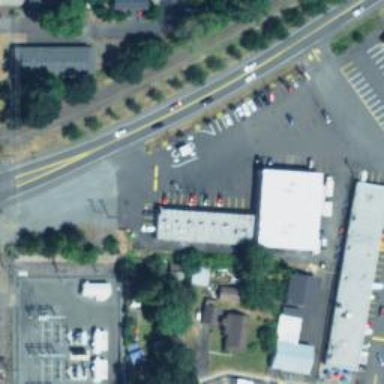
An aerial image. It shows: Convenience shop.